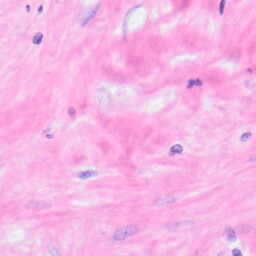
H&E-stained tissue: Kidney